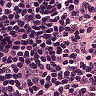
Metastatic tissue present: no